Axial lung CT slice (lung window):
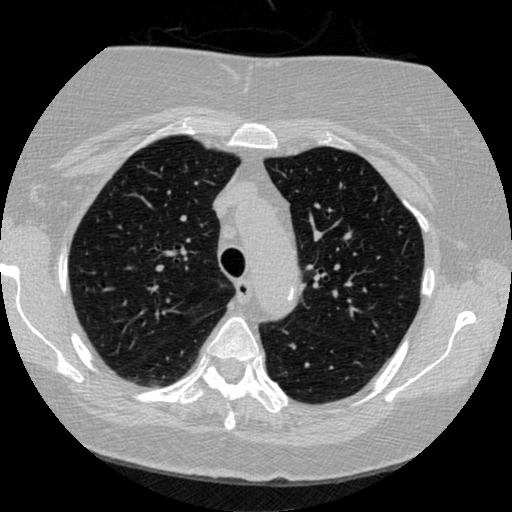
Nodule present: no